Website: walmart
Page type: order-returns
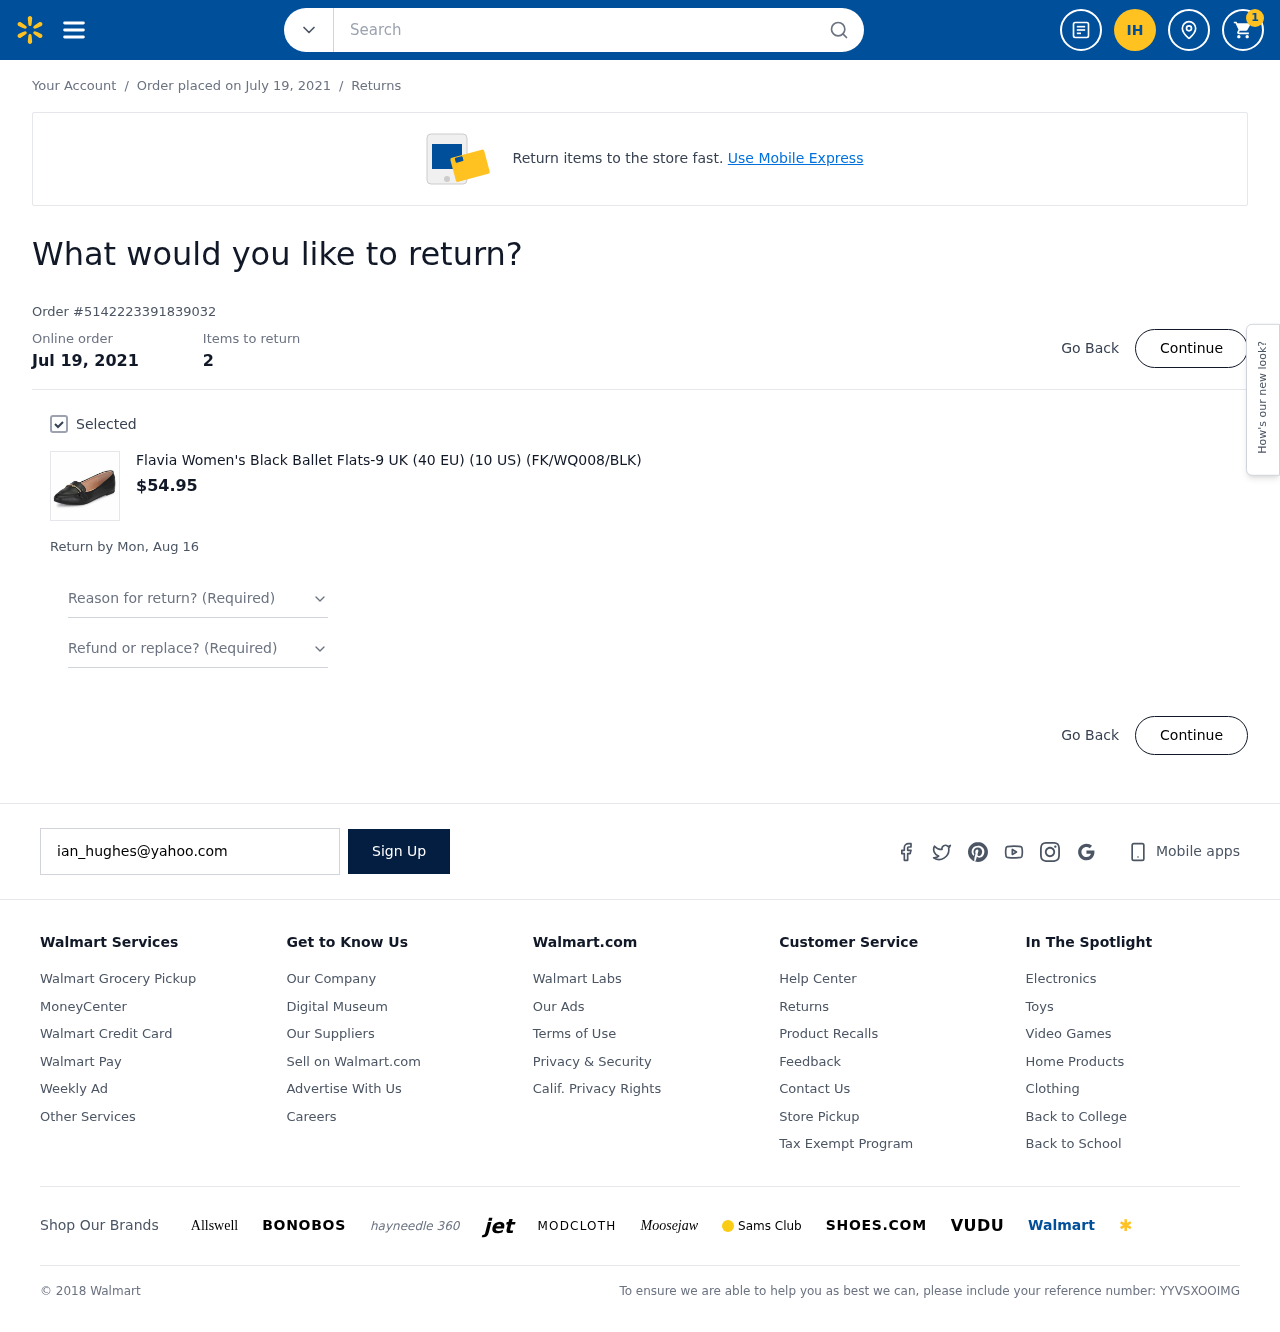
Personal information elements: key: PII_EMAIL
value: ian_hughes@yahoo.com
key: PII_INITIALS
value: IH
Product elements: key: PRODUCT1_NAME
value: Flavia Women's Black Ballet Flats-9 UK (40 EU) (10 US) (FK/WQ008/BLK)
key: PRODUCT1_PRICE
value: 54.95
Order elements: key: ORDER_NUM_ITEMS
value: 1
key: ORDER_DATE
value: Order placed on July 19, 2021
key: ORDER_DATE
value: Jul 19, 2021
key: ORDER_ID
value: Order #5142223391839032
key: ORDER_NUM_ITEMS
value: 2
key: ORDER_RETURN_BY_DATE
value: Return by Mon, Aug 16
Search elements: key: HEADER_SEARCH
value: Search